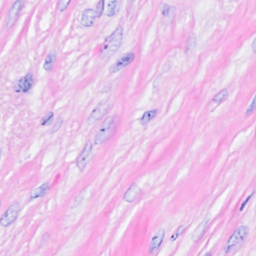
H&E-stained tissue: Breast